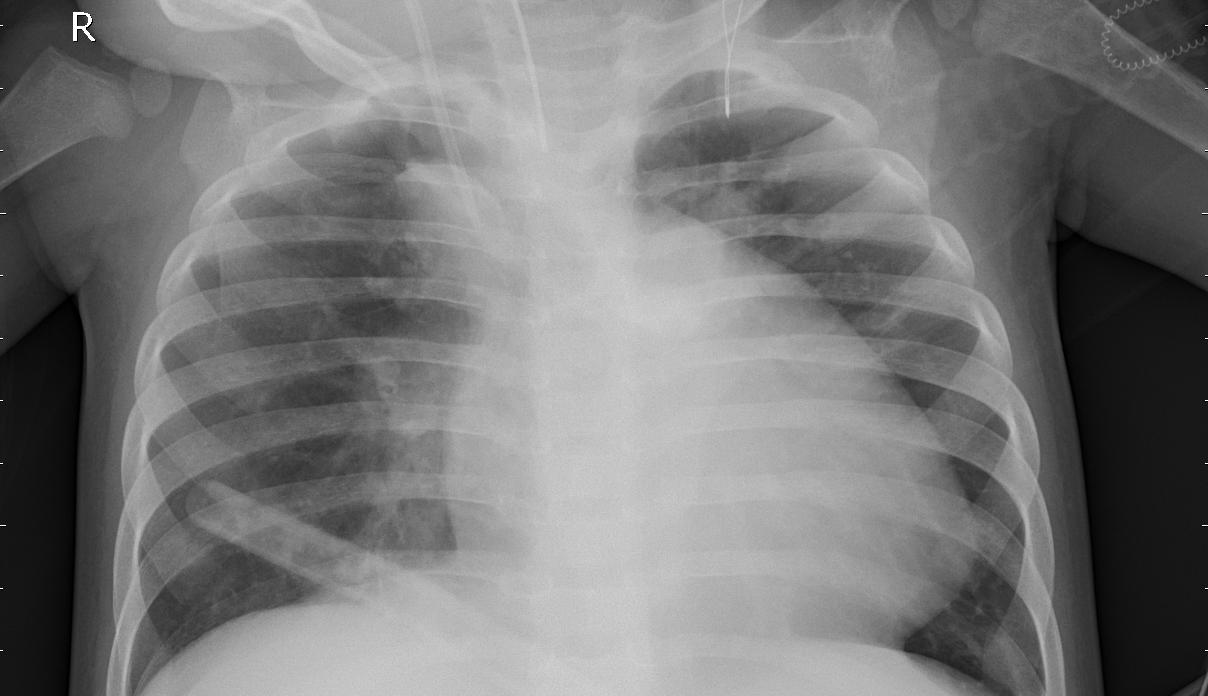
Diagnosis: PNEUMONIA